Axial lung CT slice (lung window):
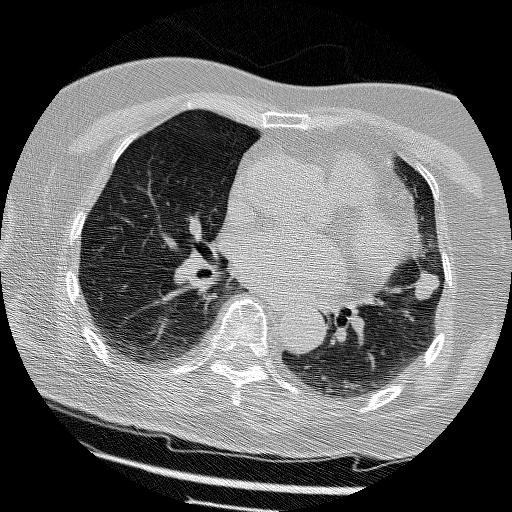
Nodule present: yes
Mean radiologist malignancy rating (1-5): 5